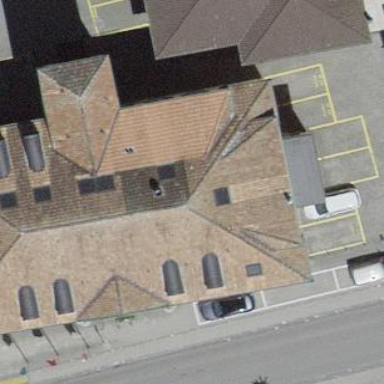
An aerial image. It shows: Building with hipped roof shape.